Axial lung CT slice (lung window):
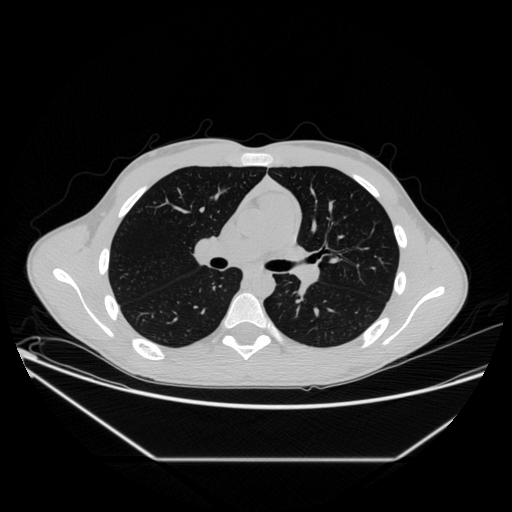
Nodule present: no